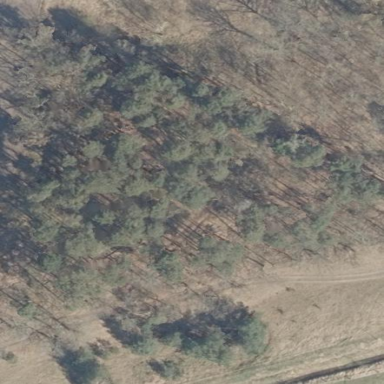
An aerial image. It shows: Forest area.